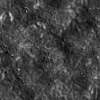
Atmospheric dust classification: not_dusty